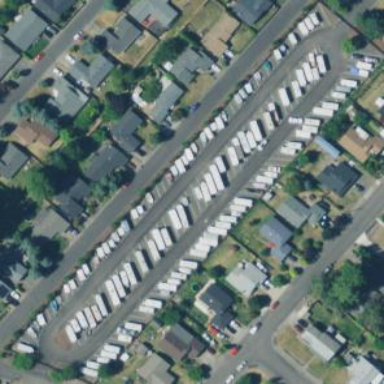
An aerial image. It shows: Caravan site for tourism.